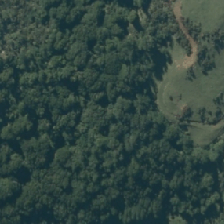
Land cover: indigenous_forest